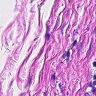
Metastatic tissue present: no